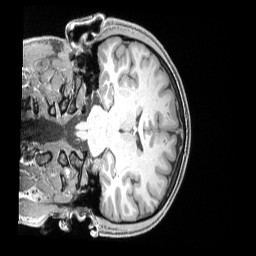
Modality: T1w
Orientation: coronal
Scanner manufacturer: siemens
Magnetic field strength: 3 T
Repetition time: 2.4 s
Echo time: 0.00222 s